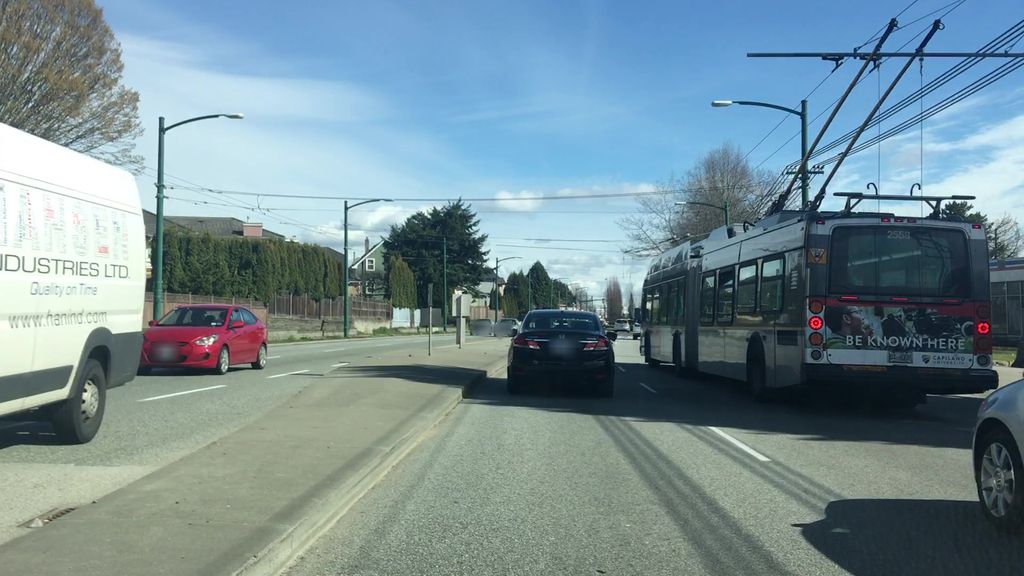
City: vancouver